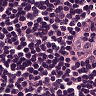
Metastatic tissue present: no